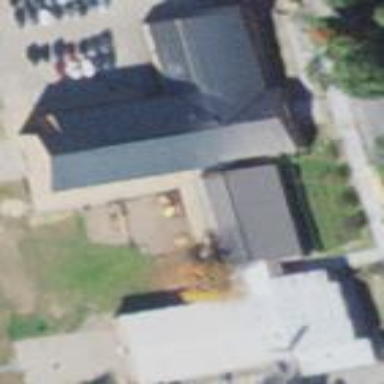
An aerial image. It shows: School building.